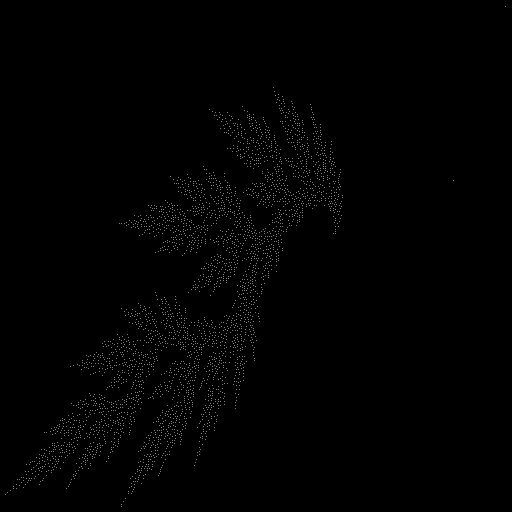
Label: cedarleaf